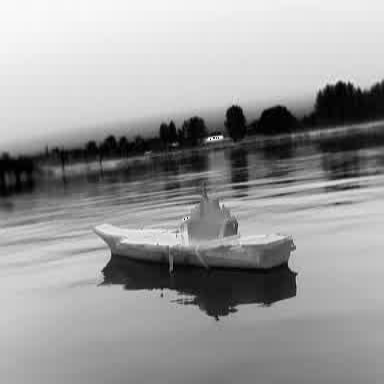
There is a warship in the infrared image.